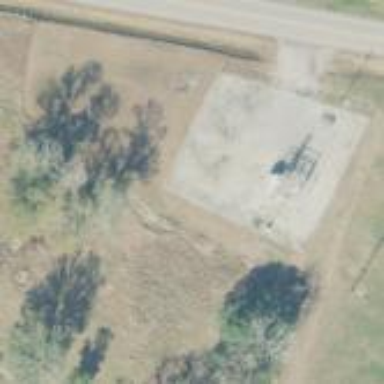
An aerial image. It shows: Distribution level power substation enclosed by fence.